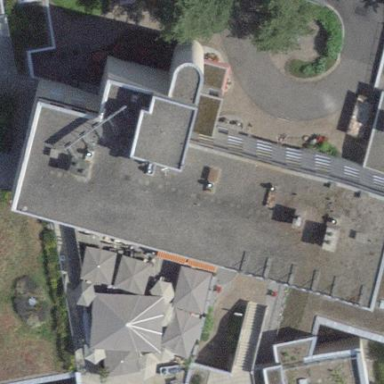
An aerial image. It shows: Hotel building.